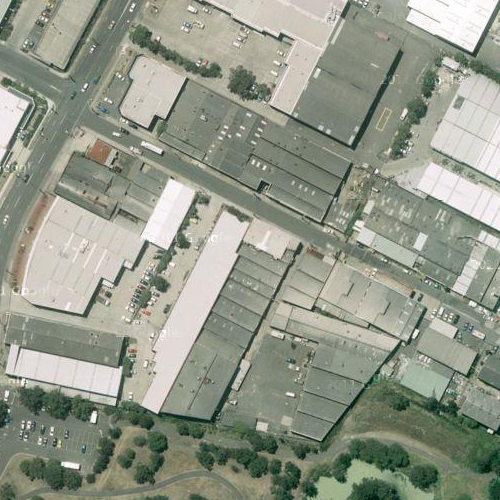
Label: sydney